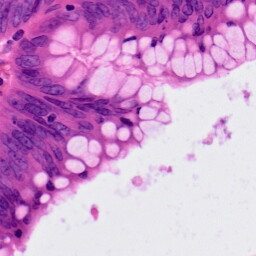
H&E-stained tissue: Colon